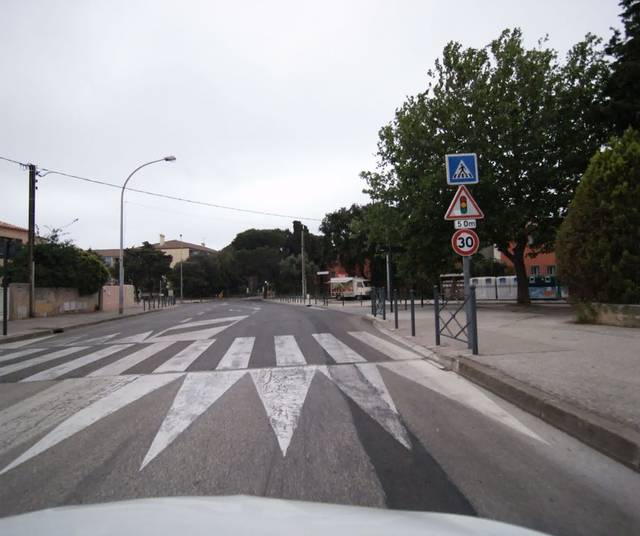
Region: France
Coordinates: 43.085, 5.891